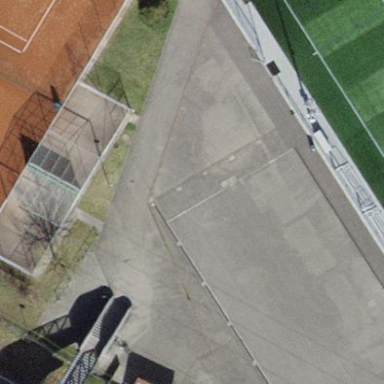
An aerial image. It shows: Sandy pitch designated for beach volleyball.